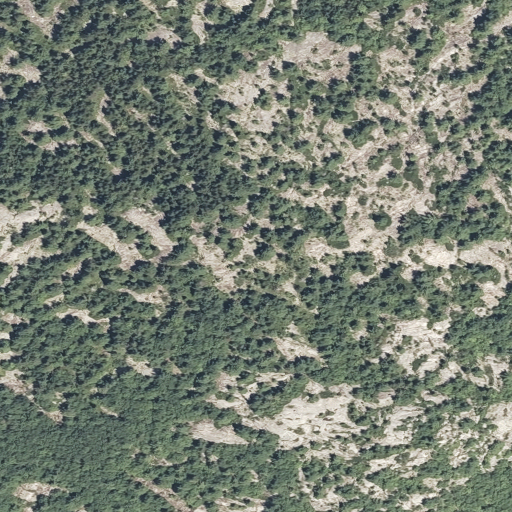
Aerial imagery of mountain in Maine named Round Mountain containing shrub, mixed forest, evergreen forest, pasture, and deciduous forest